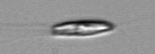
Label: Chrysochromulina